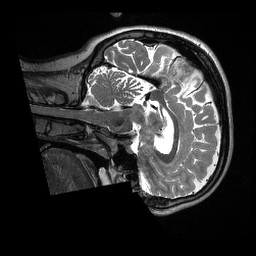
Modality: T2w
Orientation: sagittal
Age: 19
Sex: female